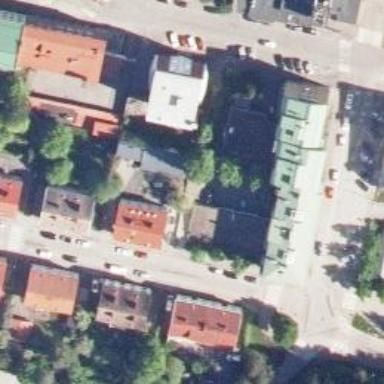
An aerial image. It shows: Alleyway designated as service road.